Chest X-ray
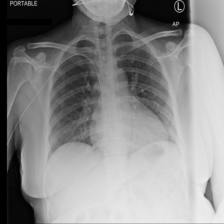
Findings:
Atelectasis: negative
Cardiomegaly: negative
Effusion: negative
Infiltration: negative
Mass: negative
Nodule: negative
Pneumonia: negative
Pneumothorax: negative
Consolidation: negative
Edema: negative
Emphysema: negative
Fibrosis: negative
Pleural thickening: negative
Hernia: negative